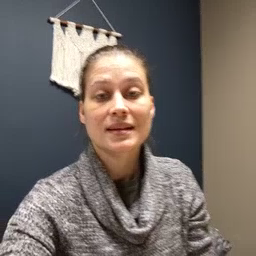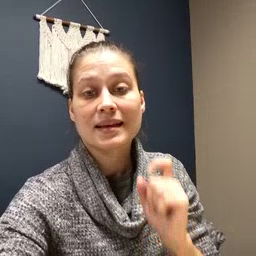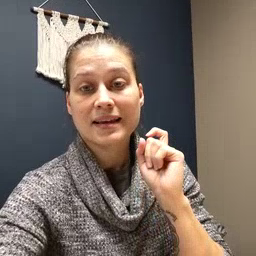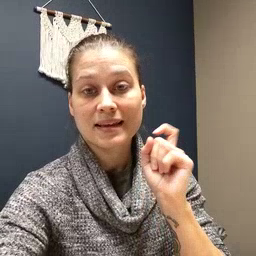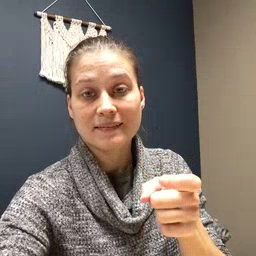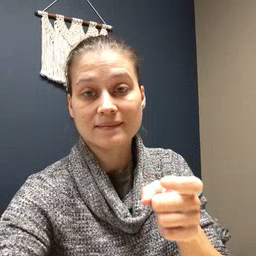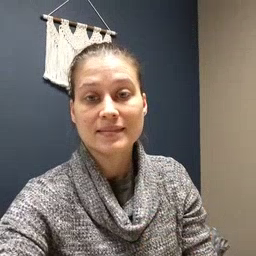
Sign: gift